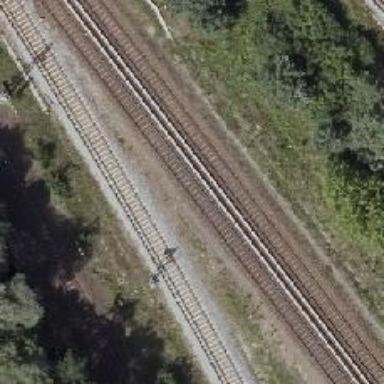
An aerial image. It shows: Railway signal.